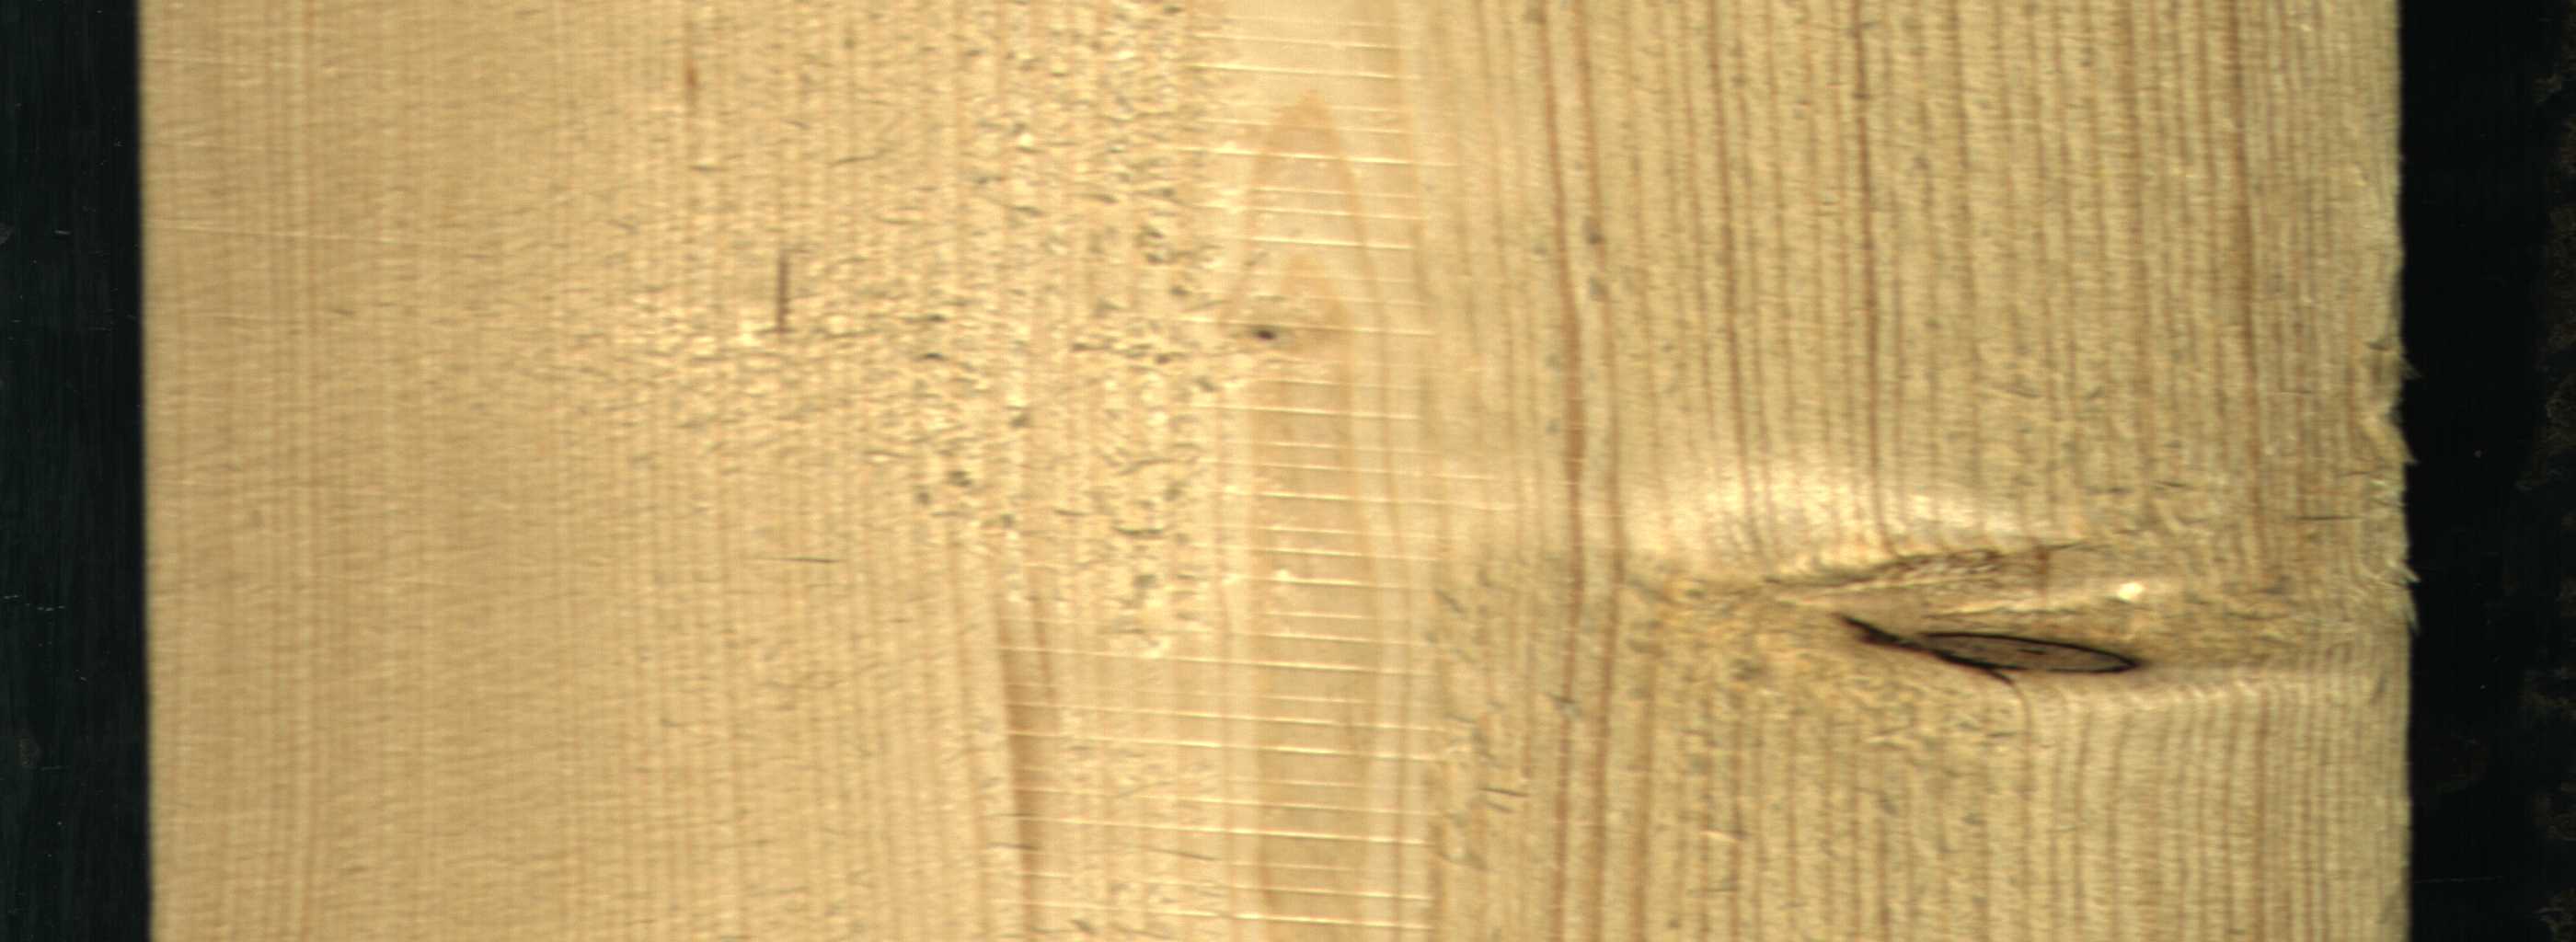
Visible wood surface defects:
Dead_Knot
Live_Knot